Question: I'm having trouble with Gnuplot filledcurve showing gaps. I'm on Version 4.6 patchlevel 5 as supplied with Fedora.
Here's what I am doing:
'''
set table 'smoothedhdata'
plot 'data_file' using 1:2 smooth cspline
unset table
'''
'''
plot 'smootheddata' using 1:2 with filledcurves x1 lc rgb "forest-green" title "Some Title";
'''
The problem that arises is, that there are a few values in the data, that are above of the area limited by the yrange. For those values, there are gaps in the output using pngcairo, as well as using svg. Maybe this is trivial for someone more familiar with gnuplot, however I have so far not found a solution. Has anyone seen this behaviour and knows a workaround or is this likely a bug somewhere in Gnuplot?

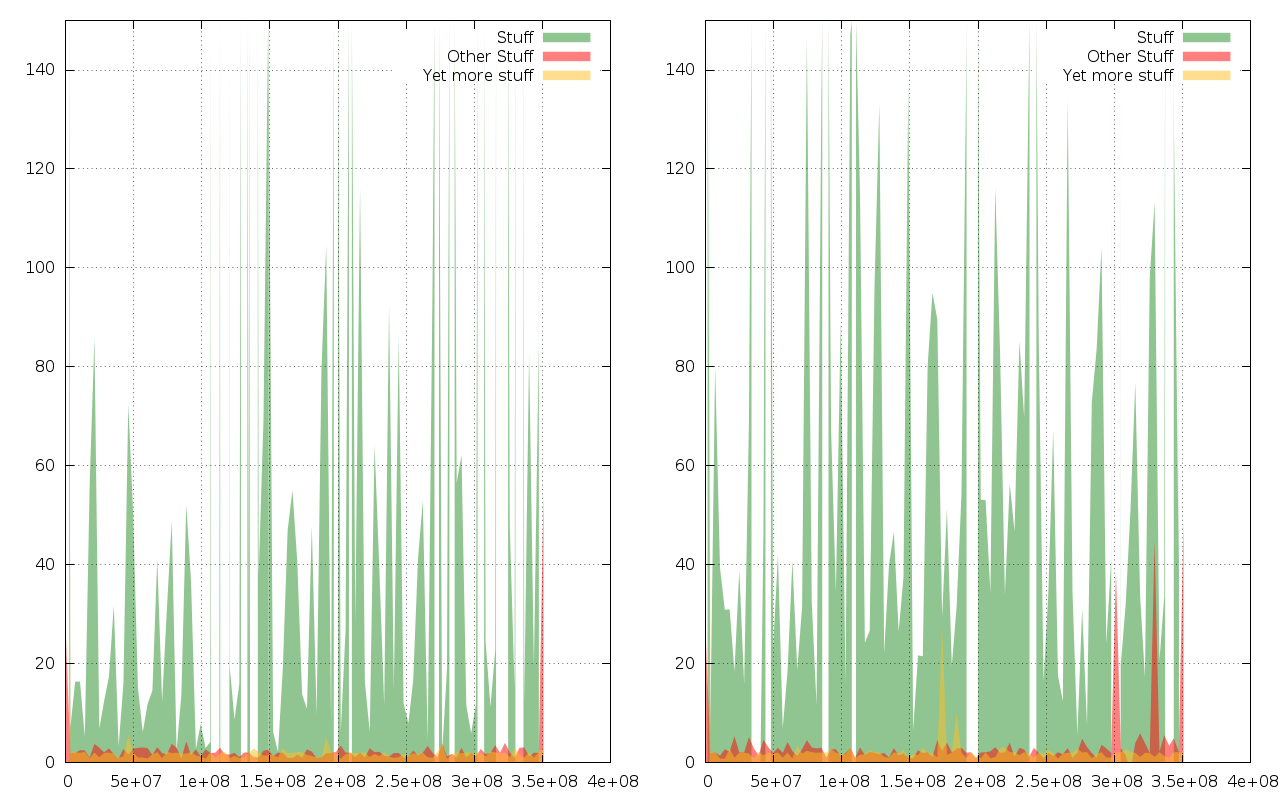
Answer: Gnuplot version 4.6 has some problems with proper clipping of filled areas. Possibly this is what makes problems. Version 5.0 has reworked clipping, so could be that the newer version works fine (cannot test it since I have no test data).
Alternatively you might try to manually clip the values in the 'using' statement. This should work since you plot your data twice anyway and you have the precomputed yrange limits (or you use your custom yrange values for 'ymin' and 'ymax'):
'''
set table 'smoothedhdata'
plot 'data_file' using 1:2 smooth cspline
unset table
ymax = GPVAL_Y_MAX
ymin = GPVAL_Y_MIN
clip(y) = (y < ymin ? ymin : (y > ymax ? ymax : y))
plot 'smootheddata' using 1:(clip($2)) with filledcurves x1 lc rgb "forest-green" title "Some Title"
'''